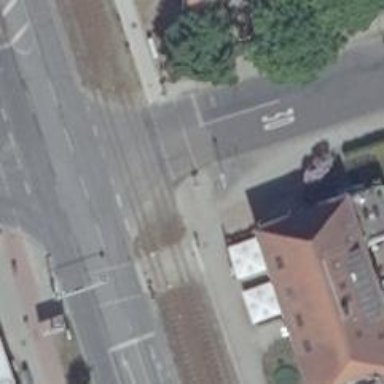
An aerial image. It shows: Level crossing with lights at the railway.